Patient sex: M
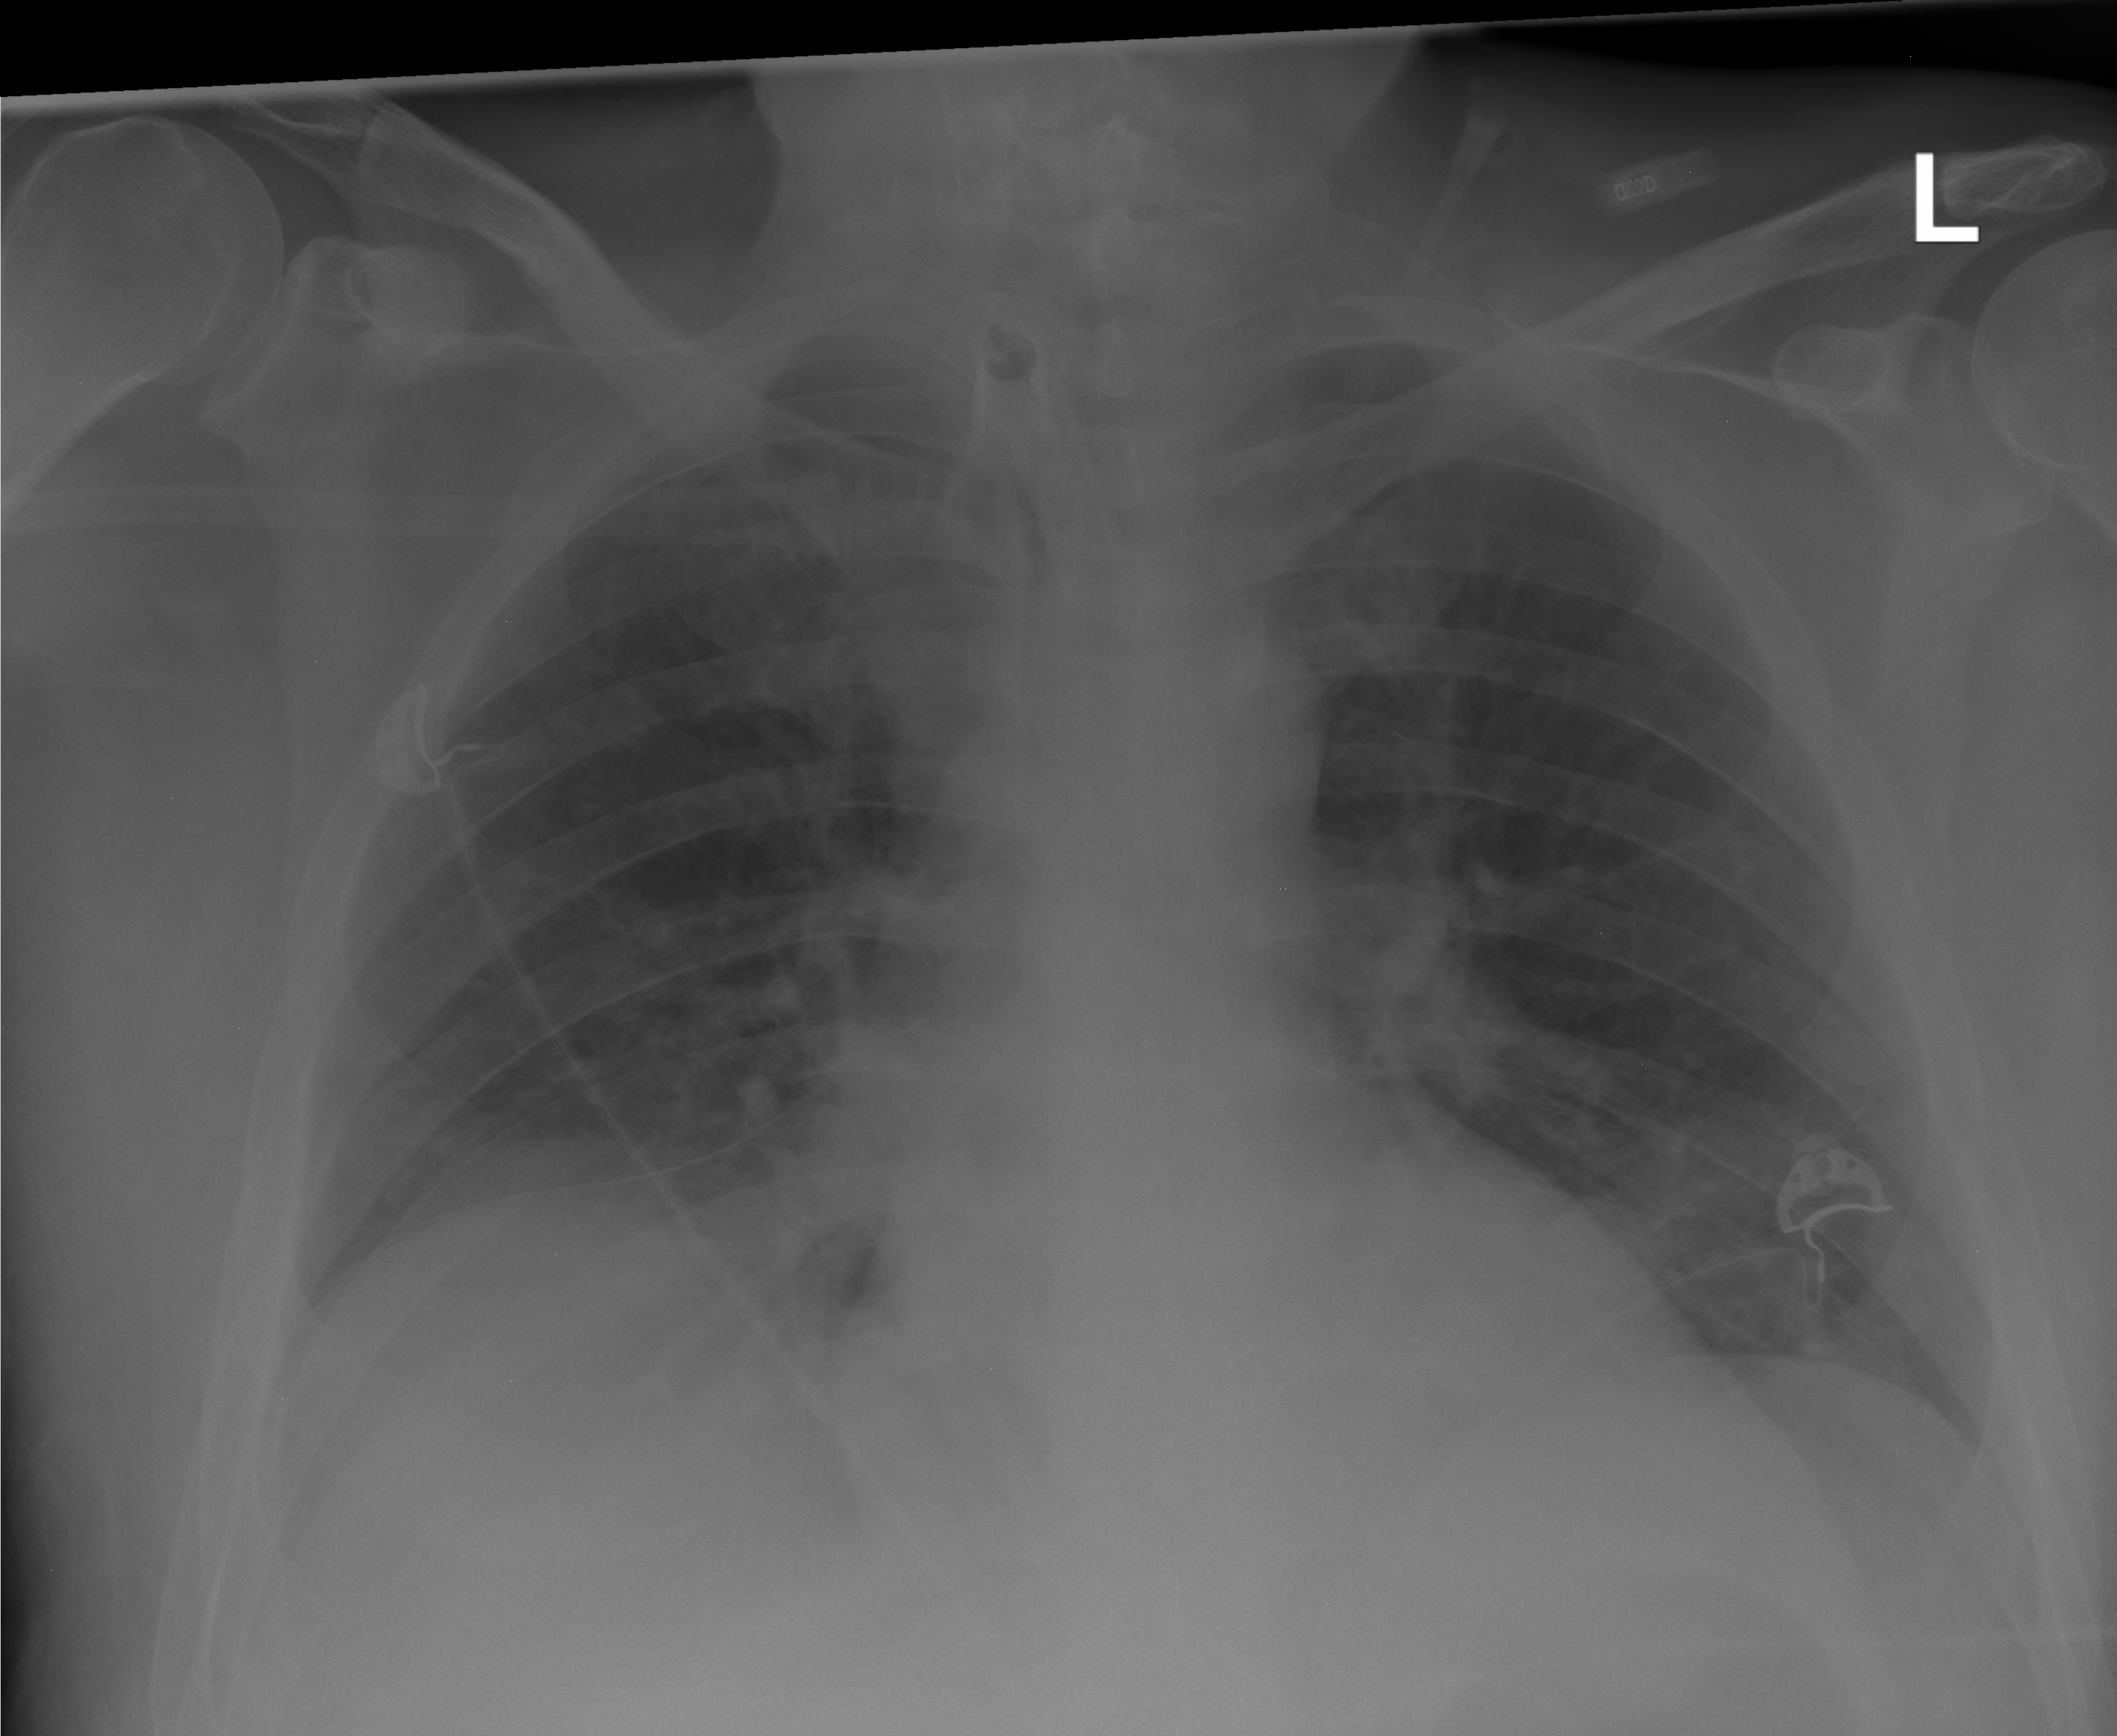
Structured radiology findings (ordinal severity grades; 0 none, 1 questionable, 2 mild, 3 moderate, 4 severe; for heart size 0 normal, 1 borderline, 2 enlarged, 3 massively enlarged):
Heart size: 0
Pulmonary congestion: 0
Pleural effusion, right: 1
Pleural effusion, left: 0
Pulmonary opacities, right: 0
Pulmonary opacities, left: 0
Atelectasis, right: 2
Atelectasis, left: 0